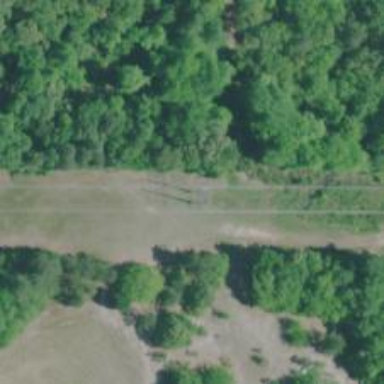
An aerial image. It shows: H-frame designed tower for power lines.